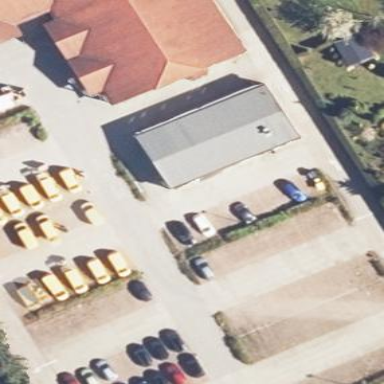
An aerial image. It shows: Parking area.